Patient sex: M
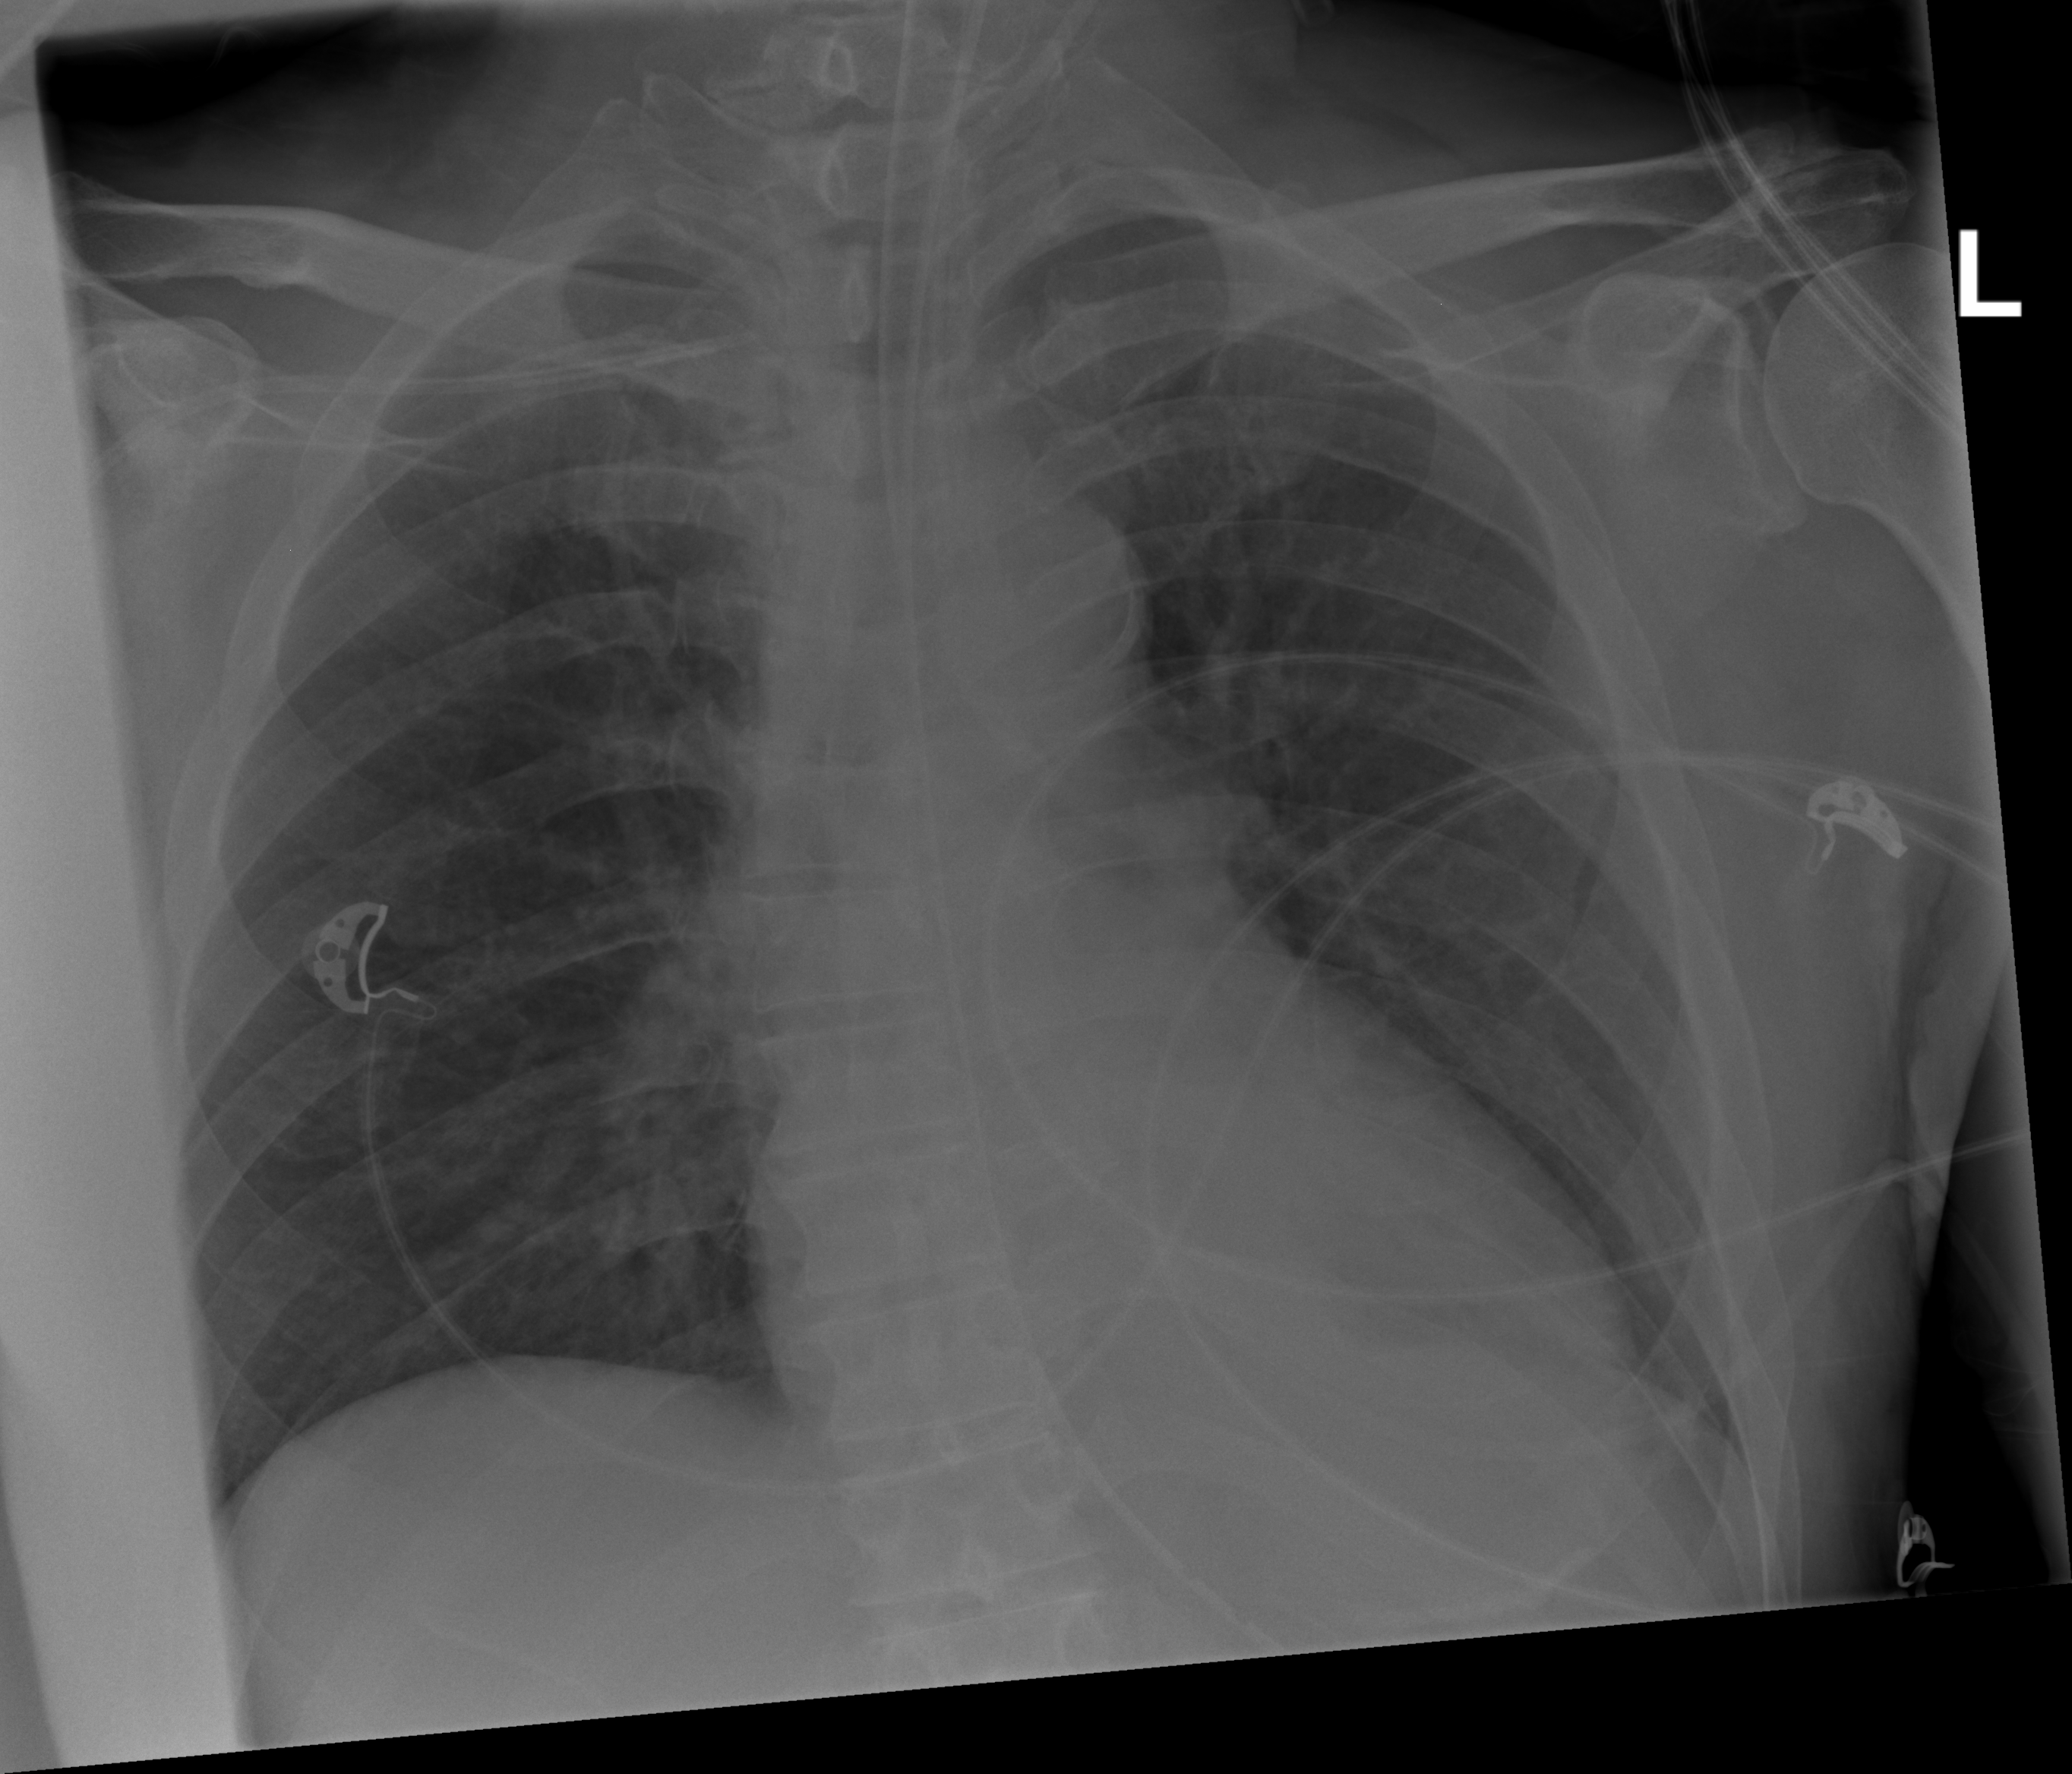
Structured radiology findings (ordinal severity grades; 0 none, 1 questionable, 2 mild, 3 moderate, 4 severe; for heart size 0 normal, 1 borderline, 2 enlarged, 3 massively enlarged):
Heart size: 1
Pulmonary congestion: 0
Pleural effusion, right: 0
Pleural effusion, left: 0
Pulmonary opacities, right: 0
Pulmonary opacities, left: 0
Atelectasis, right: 0
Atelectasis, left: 2